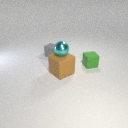
small green rubber cube behind large brown rubber cube